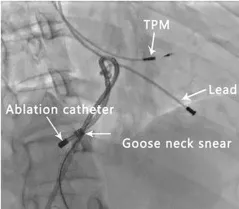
Illustration of the procedure. Rotation of the catheter.
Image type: radiology (x_ray)